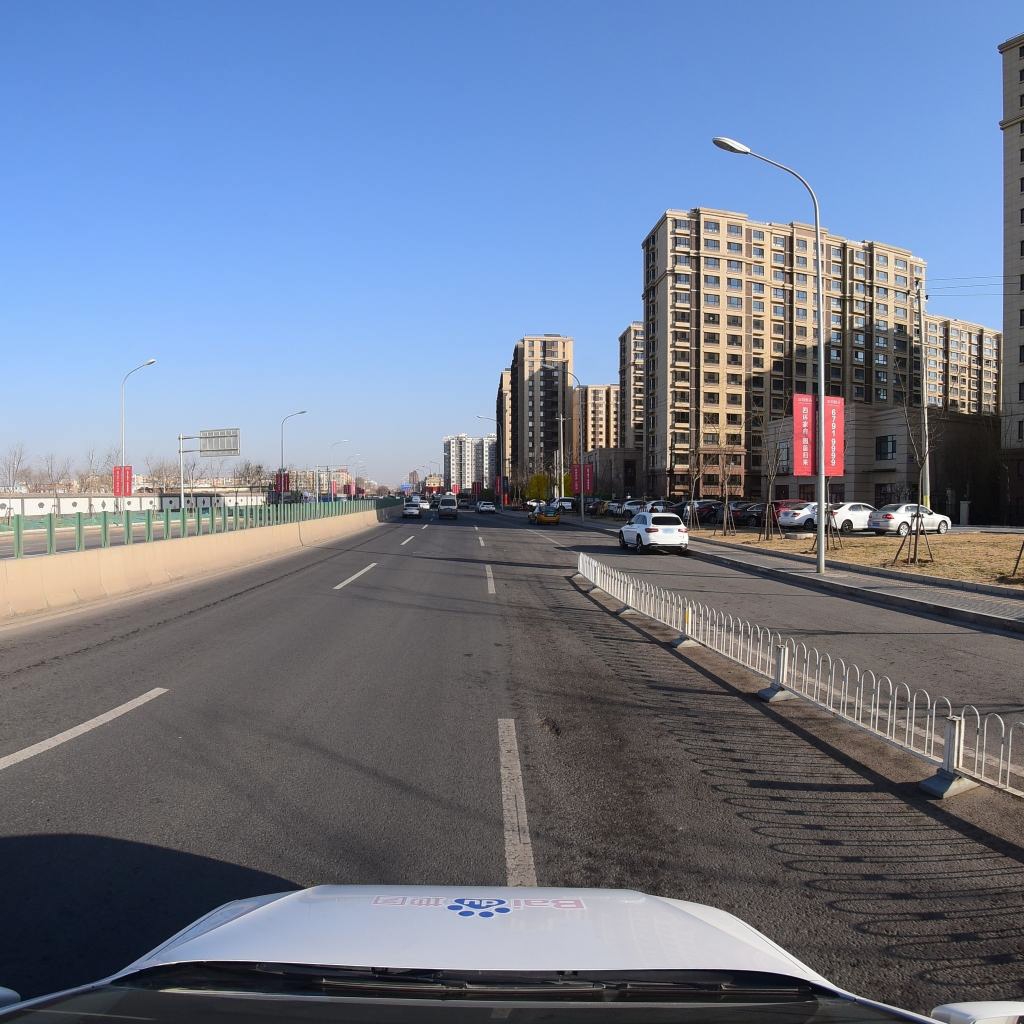
Region: Fengtai
Road damage annotations: pothole